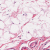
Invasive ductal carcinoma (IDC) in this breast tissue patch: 0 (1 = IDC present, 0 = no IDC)